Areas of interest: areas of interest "Library"
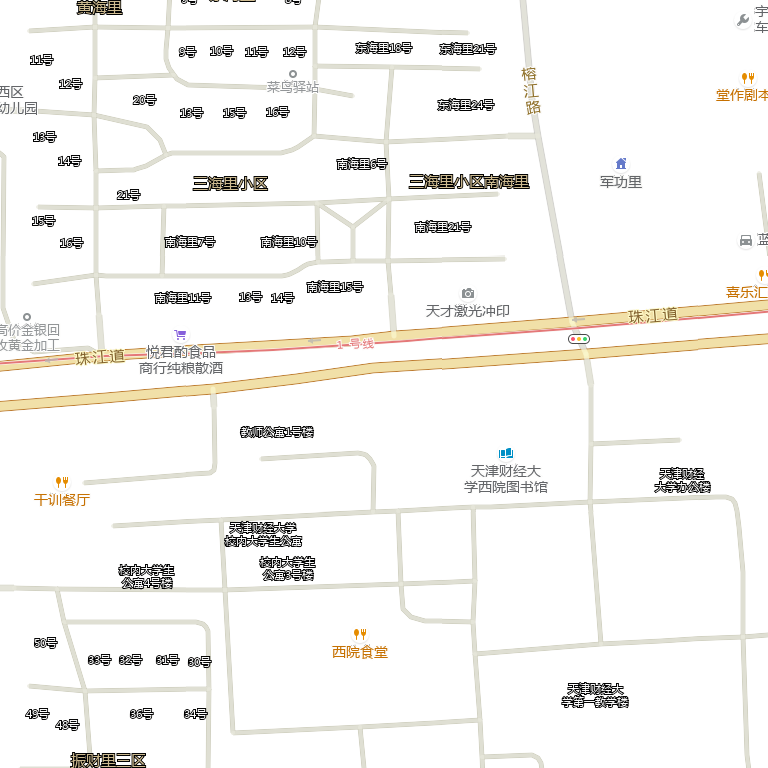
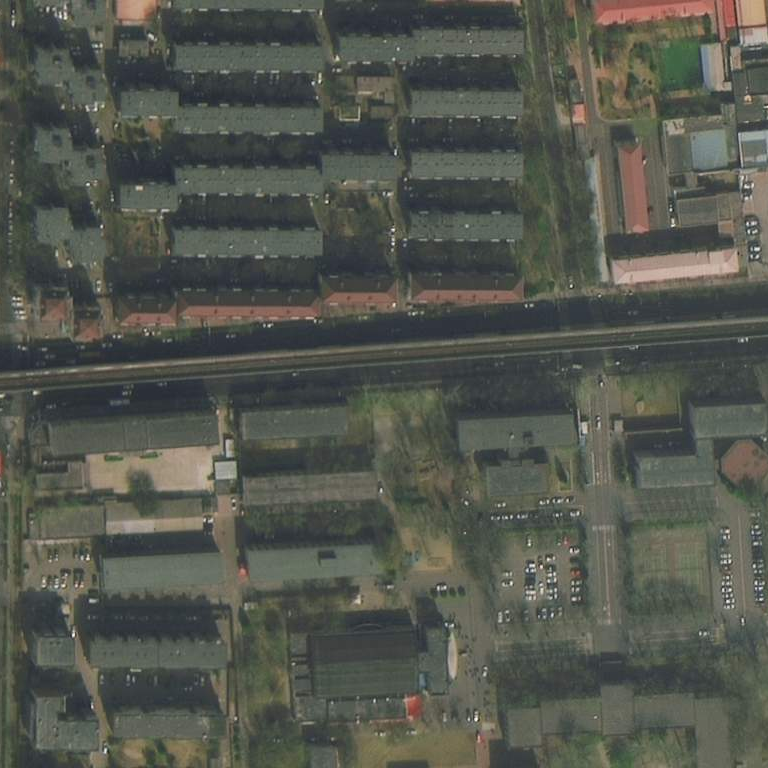